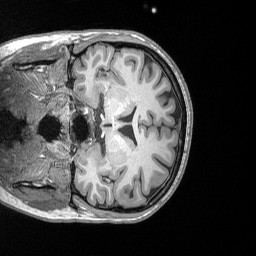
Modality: T1w
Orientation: coronal
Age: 27
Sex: female
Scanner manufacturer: siemens
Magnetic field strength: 3 T
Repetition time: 2.53 s
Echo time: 0.00164 s